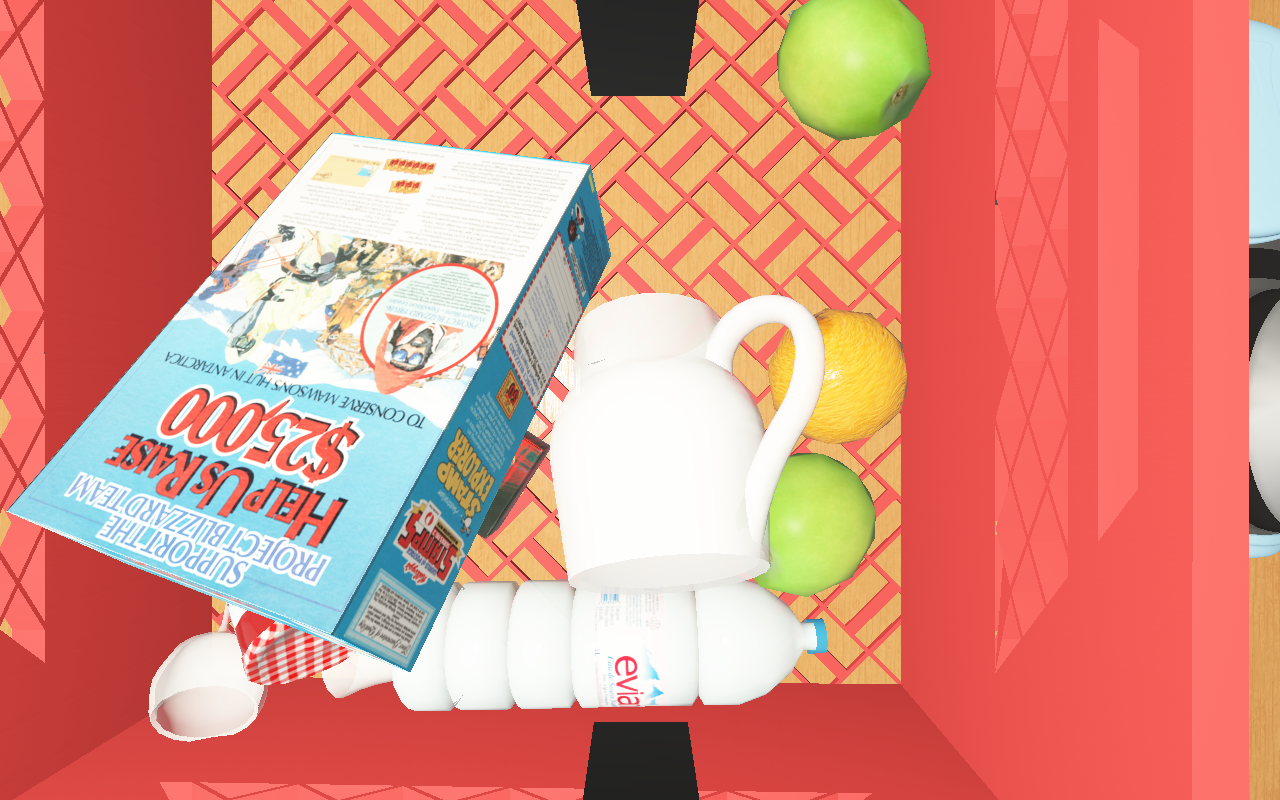
Objects in the scene:
carafe
water bottle
apple
apple
orange
orange
spoon
glass
wineglass
jam jar
biscuit box